Question: If user input date is '2021-08-08' (date present in table), it should return records having this date. If user input date is '2021-08-07' (date not present in table), it should return records '2021-08-05' for the date (previous available date).
Sample data:

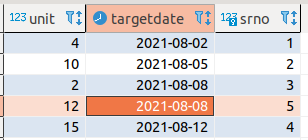
Answer: '''
select *
from 'MyTable'
where targetdate = (
select targetdate
from 'MyTable'
where targetdate <= @UserInput
order by targetdate desc
limit 1
)
'''